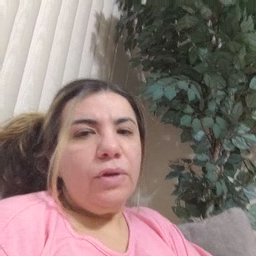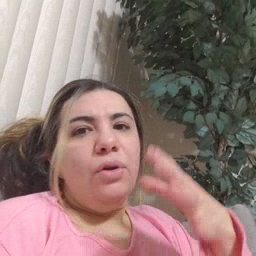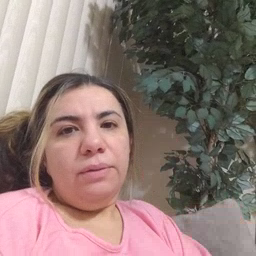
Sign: farm